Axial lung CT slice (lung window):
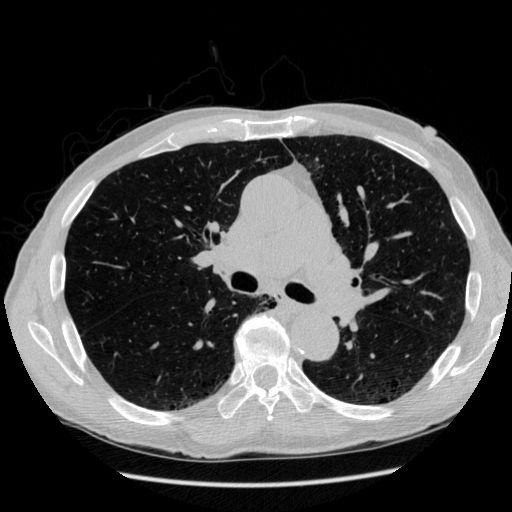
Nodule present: no